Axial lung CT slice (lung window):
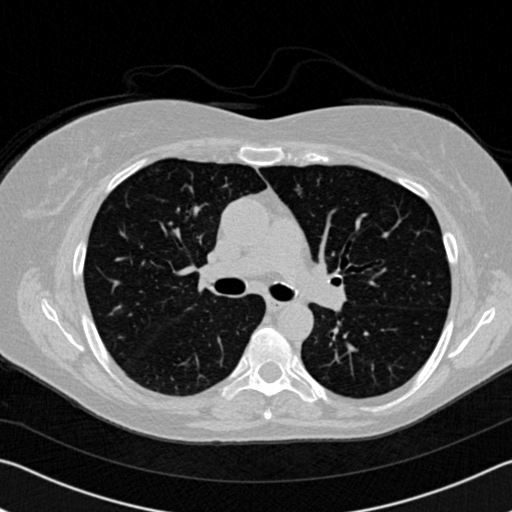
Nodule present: no